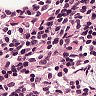
Metastatic tissue present: no